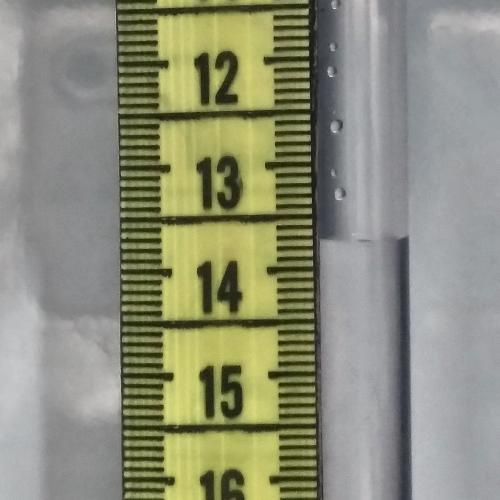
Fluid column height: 13.7 cm